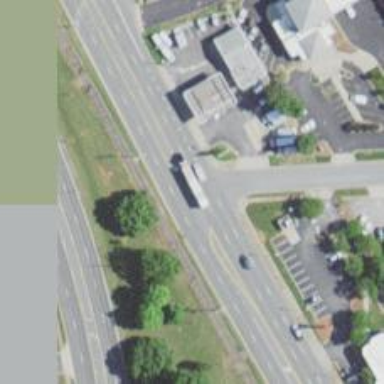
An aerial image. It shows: Primary highway with sidewalk on the left side.